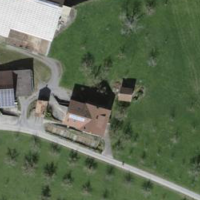
EUNIS habitat code: 25
Species observed at this site:
Filipendula ulmaria